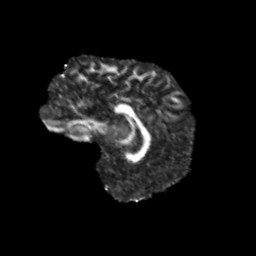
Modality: FA
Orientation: sagittal
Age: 11
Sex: male
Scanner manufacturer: siemens
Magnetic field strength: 3 T
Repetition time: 3.8 s
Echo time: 0.07 s